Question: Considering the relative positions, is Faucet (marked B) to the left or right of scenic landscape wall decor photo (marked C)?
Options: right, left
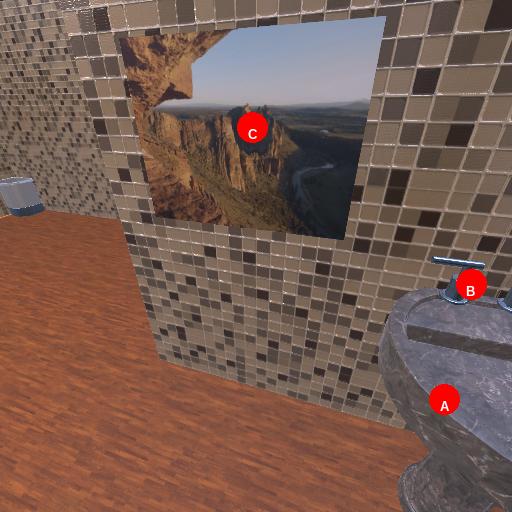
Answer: right